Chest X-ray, PA view. Patient: 78 years old, sex M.
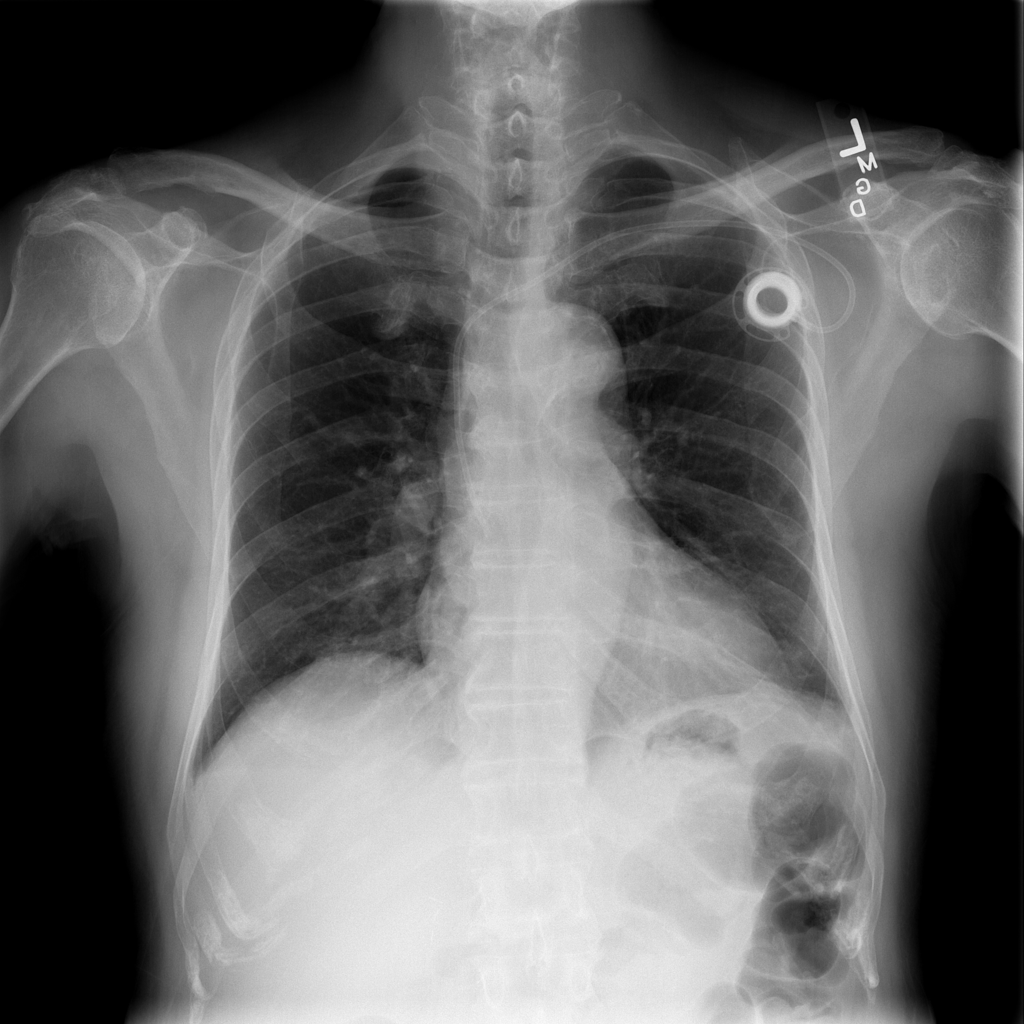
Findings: Infiltration